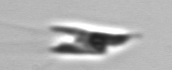
Label: Chrysochromulina_lanceolata